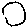
Label: moon